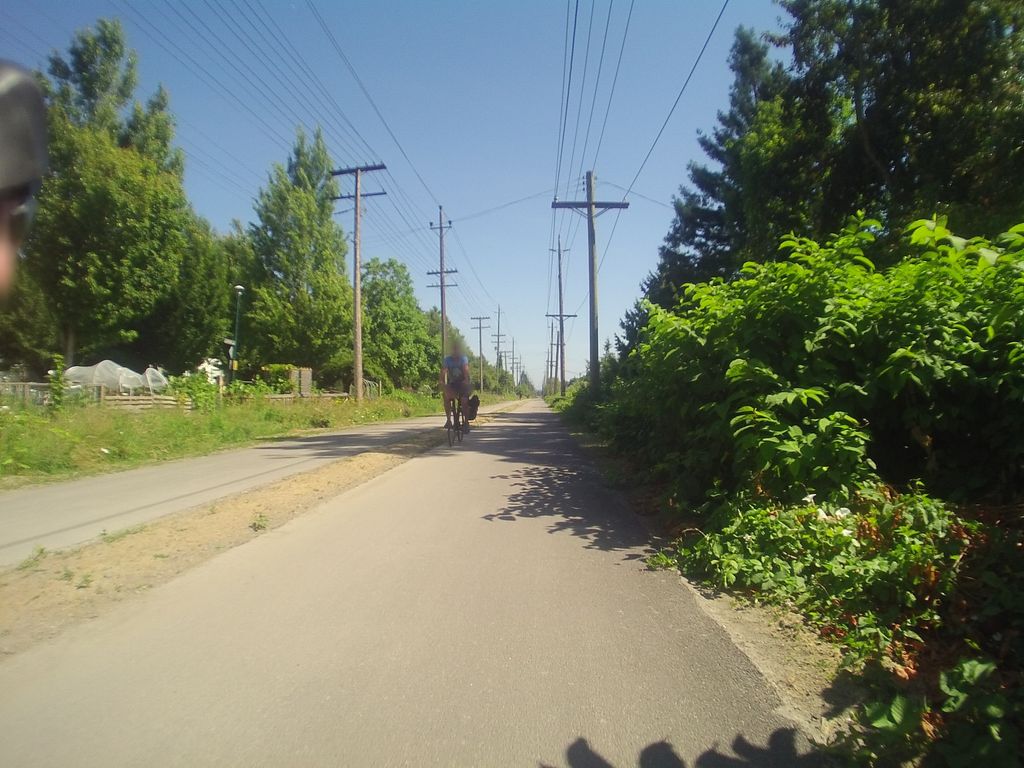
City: vancouver